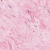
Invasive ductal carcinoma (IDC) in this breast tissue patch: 0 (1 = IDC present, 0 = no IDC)